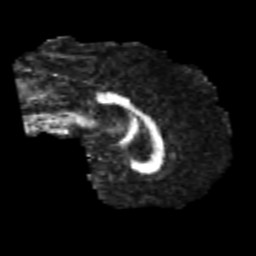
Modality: FA
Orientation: sagittal
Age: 22
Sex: male
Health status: healthy
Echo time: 0.074 s